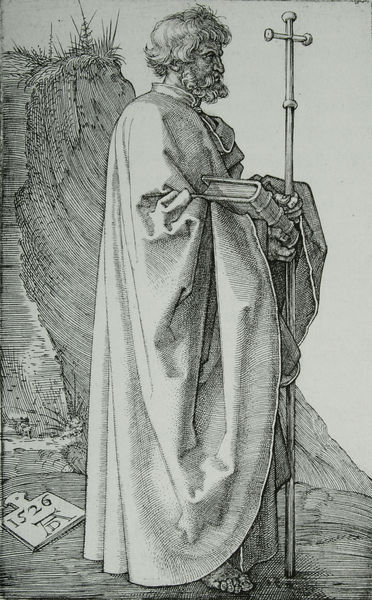
Titel: Der Apostel Philippus
Künstler: Albrecht Dürer
Standort: viele Standorte
Institution: Seriendruck
Schlagwörter: berg, dunkel, felsen, flügel, fuß, hand, himmel, kopf, mann, schatten, umhang, weiß, landschaft, sand, frisur, grau, haar, hell, hintergrund, licht, nase, profil, schwarz, zeichnung, blick, gras, tuch, wiese, anzug, bart, bibel, falten, mensch, stehen, vollbart, hände, signatur, erde, gräser, hügel, natur, kirche, geistlicher, gewand, haare, kutte, mantel, stehend, pflanze, pflanzen, locken, renaissance, anhöhe, engel, küste, strand, papier, stab, abhang, datierung, düne, fels, hang, steilhang, grafik, schattierung, kahl, böschung, bischof, tafel, falte, ernst, datum, robe, sandalen, faltenwurf, ad, zehen, jahreszahl, klippe, fussboden, barfuss, moses, buch, höhe, kreuz, religion, druck, schwarz-weiss, druckgrafik, monogramm, schraffur, schraffuren, radierung, stich, einband, serie, sandale, buchrücken, christus, mönch, heiliger, gelehrter, dürer, heilig, kupferstich, petrus, barfus, attribut, heilige schrift, eremit, albrecht, albrecht dürer, apostel, kreuzstab, mission, passion, evangelist, attribute, täfelchen, buc, paulus, kupferstecher, erdwall, 1526, albracht, reichskreuz, kreuy, atrribut, 1526 <<<ad, 1525 ad, stichserie